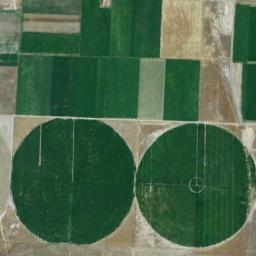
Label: circular_farmland